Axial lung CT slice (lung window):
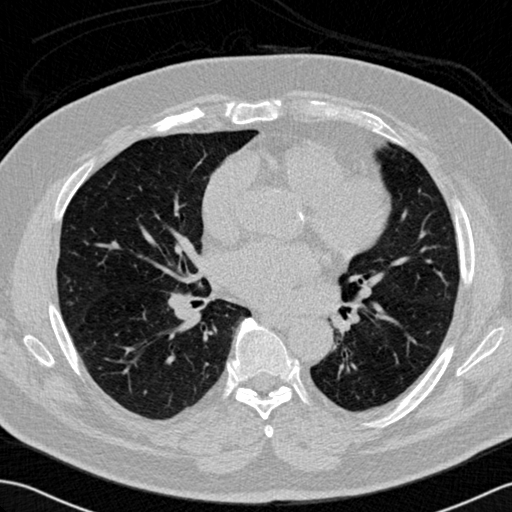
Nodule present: no